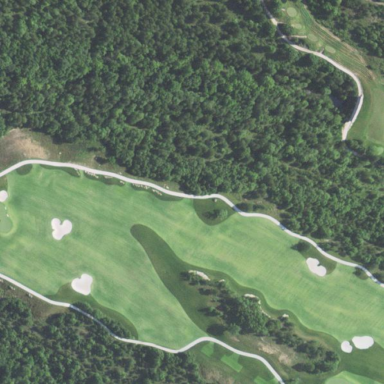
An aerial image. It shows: Golf rough area.